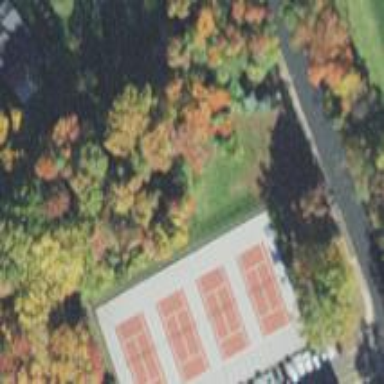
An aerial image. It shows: Tennis court on pitch.